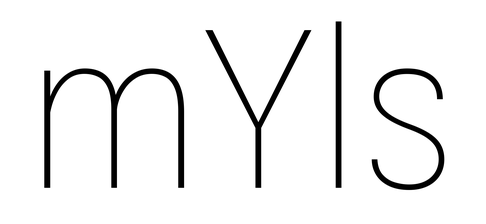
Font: Roboto_Condensed_Thin